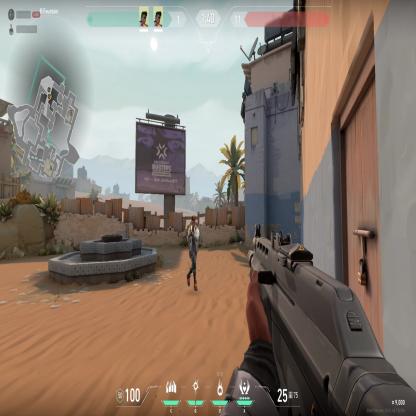
Label: teammate